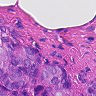
Metastatic tissue present: yes